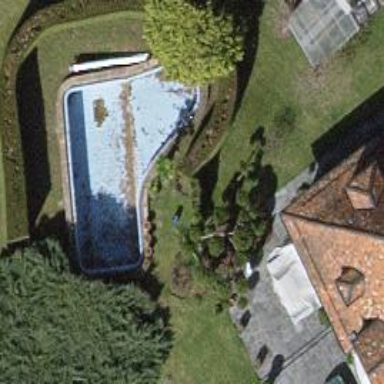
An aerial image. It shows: Swimming pool located in leisure land.